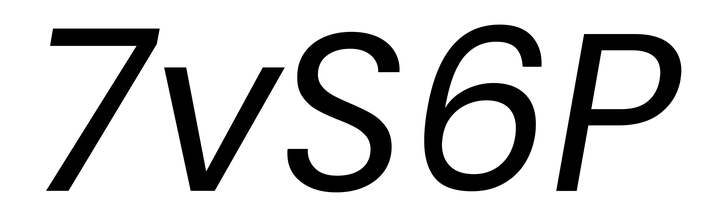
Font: Poppins-Italic